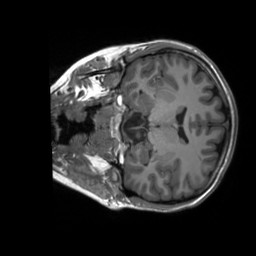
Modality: T1w
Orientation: coronal
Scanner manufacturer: siemens
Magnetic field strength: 3 T
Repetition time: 2.3 s
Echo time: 0.00207 s